Field crop: maize
Growth stage: 2
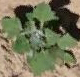
Species: chenopodium